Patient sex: F
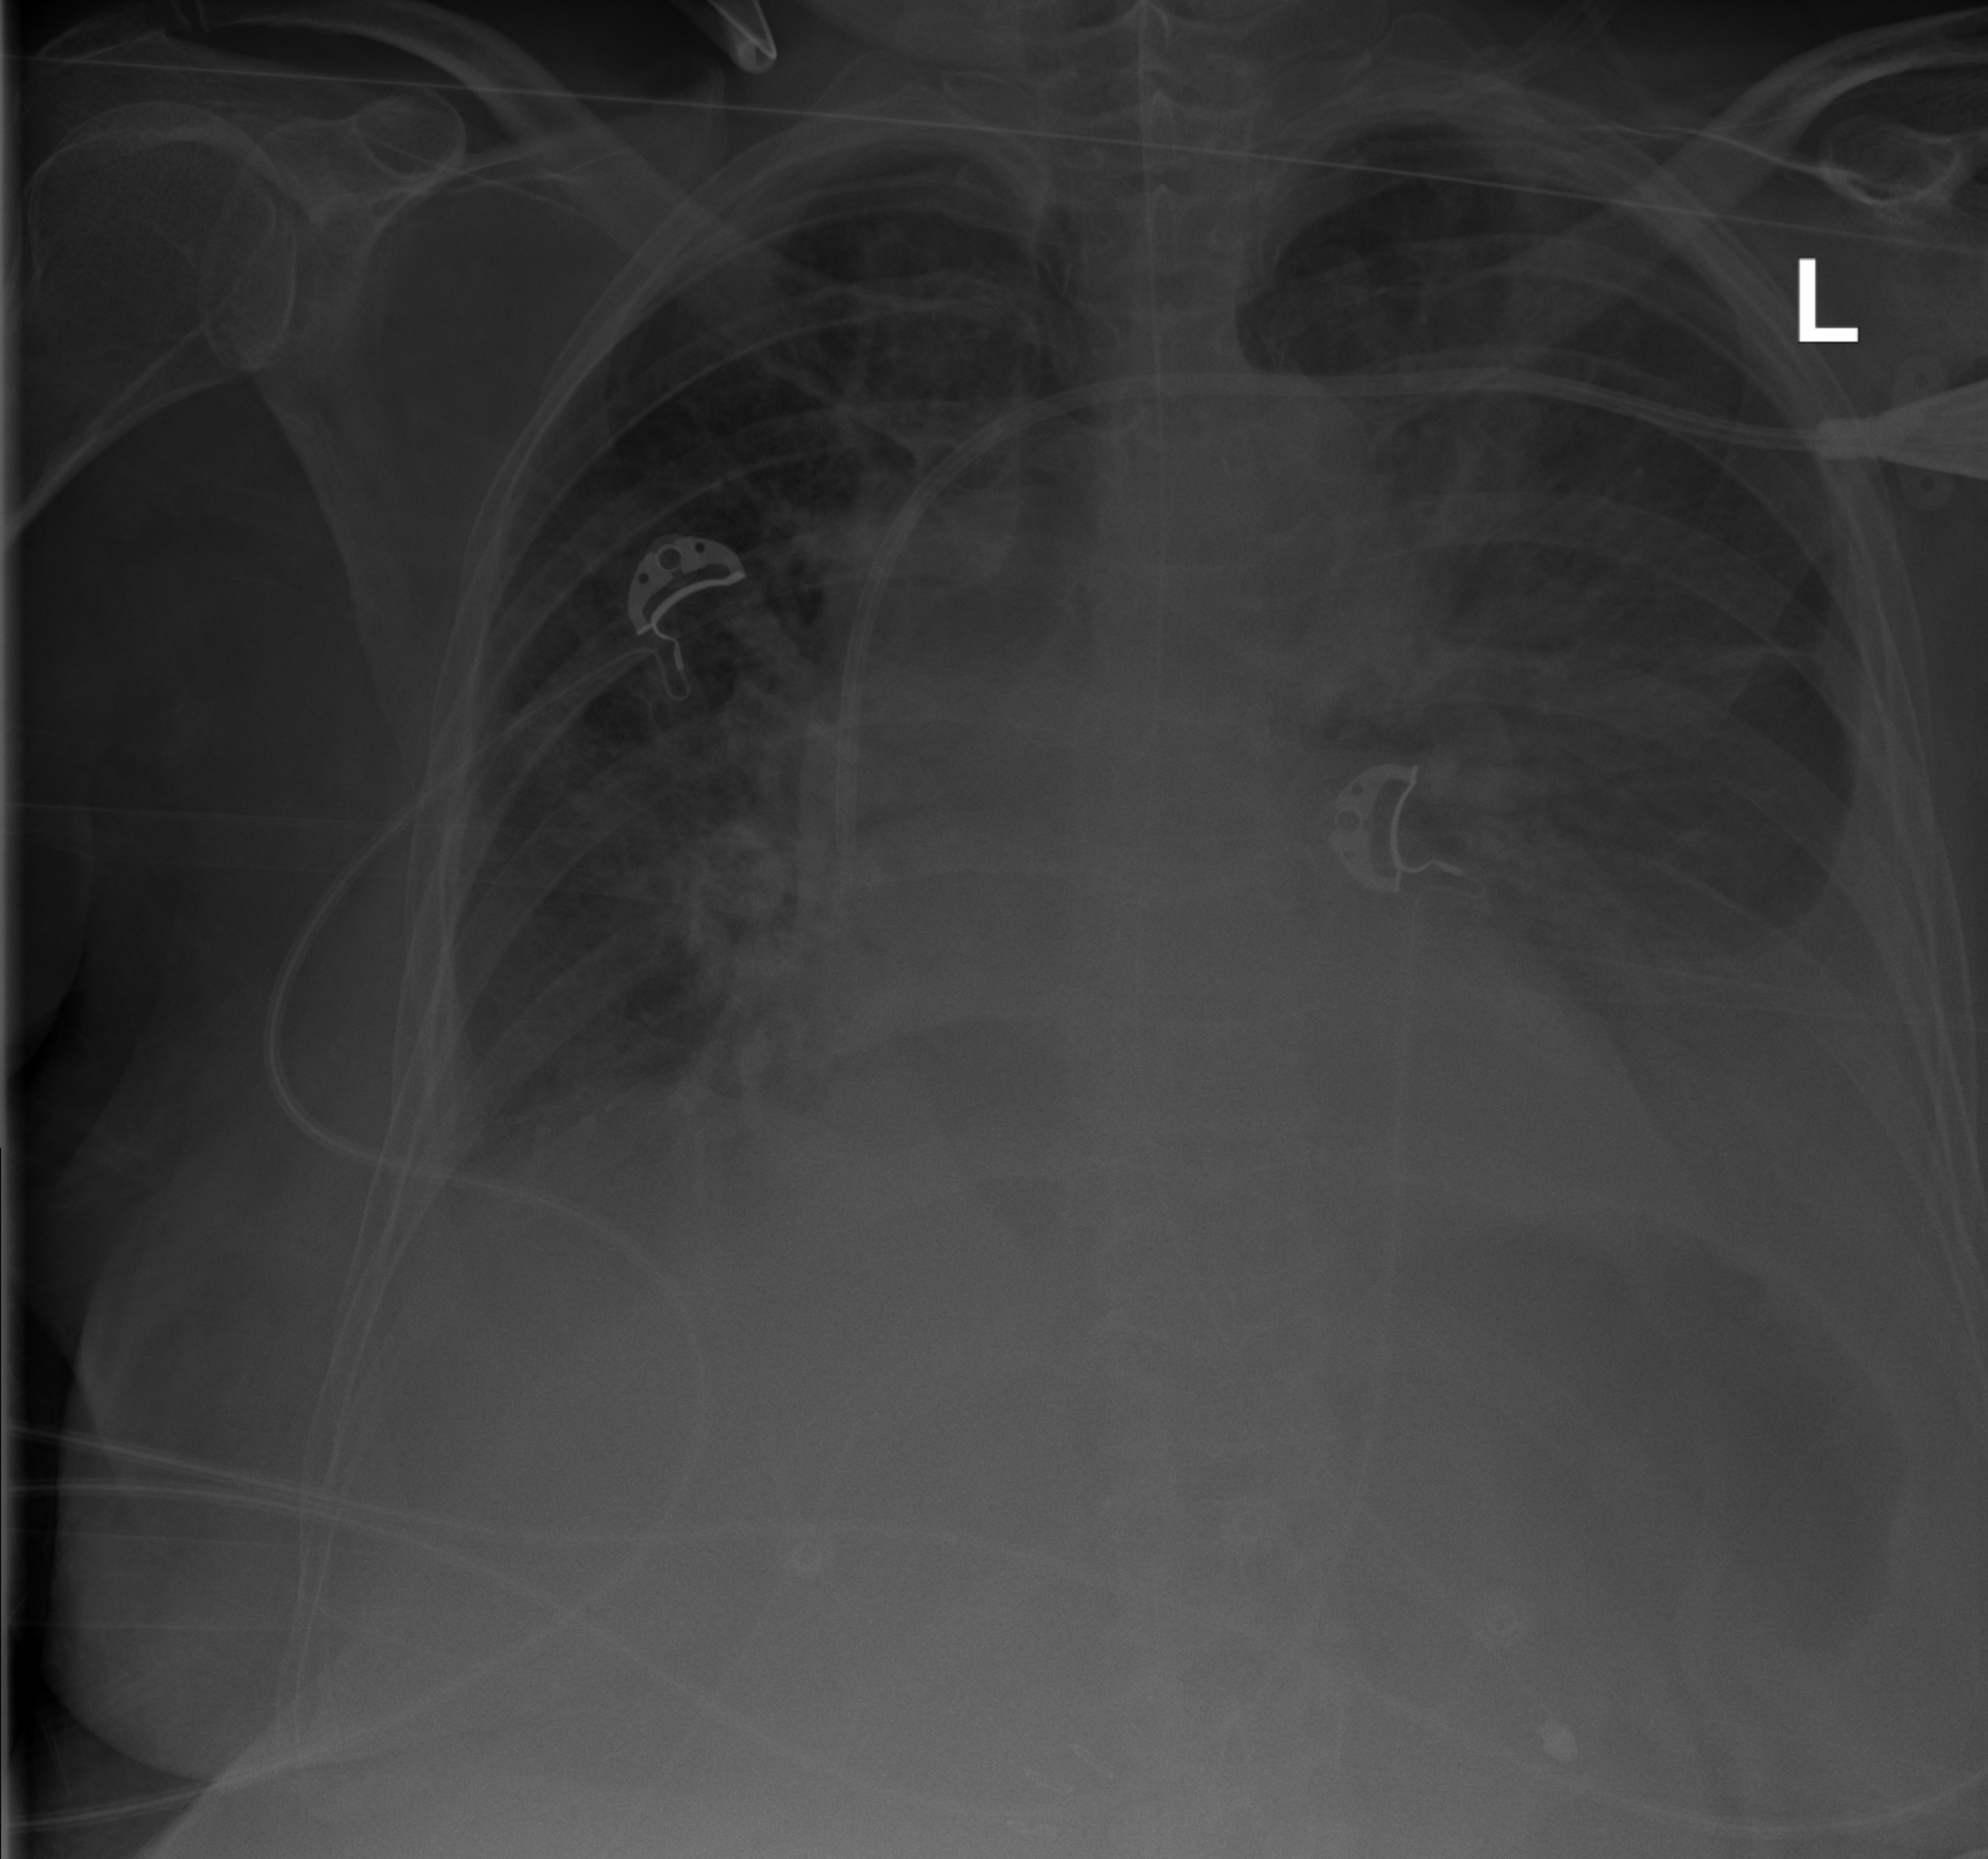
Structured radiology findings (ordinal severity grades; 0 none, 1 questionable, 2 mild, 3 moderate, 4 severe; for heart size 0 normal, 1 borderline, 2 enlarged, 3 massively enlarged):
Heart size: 2
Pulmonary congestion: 0
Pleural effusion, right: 2
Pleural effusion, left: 3
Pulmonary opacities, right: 2
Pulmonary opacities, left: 2
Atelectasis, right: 2
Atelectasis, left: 2